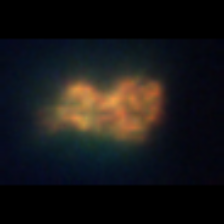
Taxon: Unknown_detritus
Group: Unknown